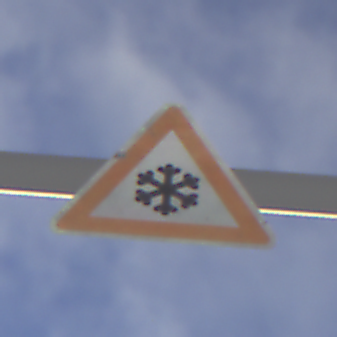
Verkehrszeichen: SchneeOderEisglaette
Umgebung: Outdoor, Nature
Tageszeit: SunriseSunset
Wetter: PartlyCloudy
Licht: Natural
Jahreszeit: NotSpecified
Kontrast: HighContrast